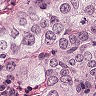
Metastatic tissue present: yes